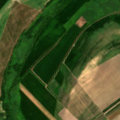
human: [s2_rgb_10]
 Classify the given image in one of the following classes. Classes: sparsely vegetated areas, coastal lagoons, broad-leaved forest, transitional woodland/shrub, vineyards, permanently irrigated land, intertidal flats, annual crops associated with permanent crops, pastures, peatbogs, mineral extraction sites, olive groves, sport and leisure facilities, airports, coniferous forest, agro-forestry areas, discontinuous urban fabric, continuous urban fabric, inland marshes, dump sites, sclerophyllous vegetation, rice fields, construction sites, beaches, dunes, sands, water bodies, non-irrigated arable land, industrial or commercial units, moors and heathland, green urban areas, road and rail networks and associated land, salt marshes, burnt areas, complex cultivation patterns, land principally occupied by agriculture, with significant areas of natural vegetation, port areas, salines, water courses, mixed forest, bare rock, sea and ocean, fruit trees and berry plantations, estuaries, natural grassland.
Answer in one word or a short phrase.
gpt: non-irrigated arable land, transitional woodland/shrub